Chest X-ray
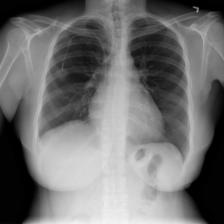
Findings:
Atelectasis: negative
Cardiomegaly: negative
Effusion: negative
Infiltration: positive
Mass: negative
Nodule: negative
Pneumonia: negative
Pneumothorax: negative
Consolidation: negative
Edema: negative
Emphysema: negative
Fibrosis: negative
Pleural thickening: negative
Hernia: negative